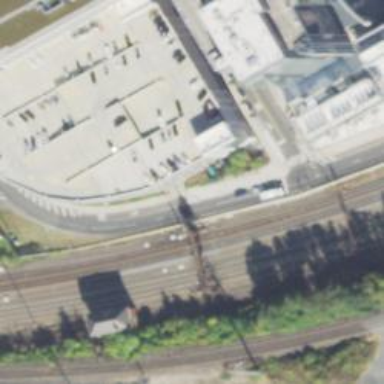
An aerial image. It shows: Railway signal.